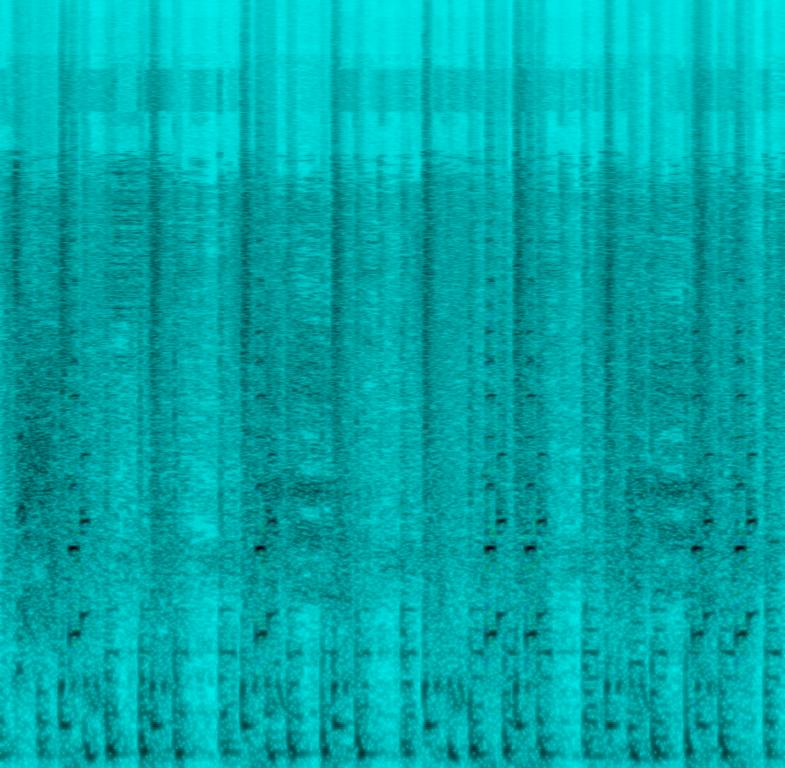
A male singer sings this exciting melody with female backup singers in vocal harmony. The song is medium fast tempo with a strong bass line, steady drumming rhythm, keyboard accompaniment and a car horn playing percussively. The song has pretty bad audio quality. The song is a retro hip hop dance tune.